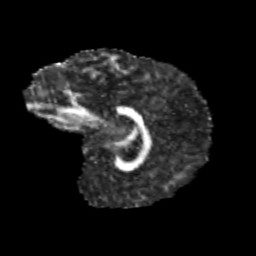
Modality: FA
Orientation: sagittal
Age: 9
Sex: male
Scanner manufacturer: siemens
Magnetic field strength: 3 T
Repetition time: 3.8 s
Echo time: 0.07 s